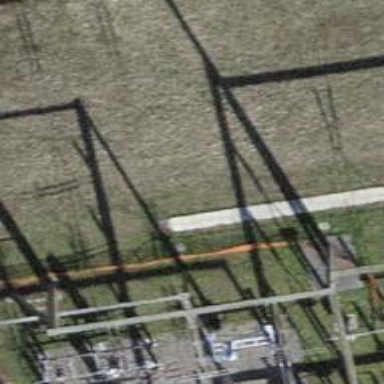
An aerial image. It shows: Insulator used in power systems.